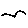
Label: bird